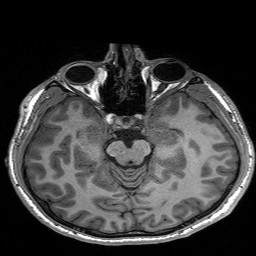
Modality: T1w
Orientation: coronal
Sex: male
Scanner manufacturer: siemens
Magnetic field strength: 3 T
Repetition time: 2.3 s
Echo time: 0.00197 s